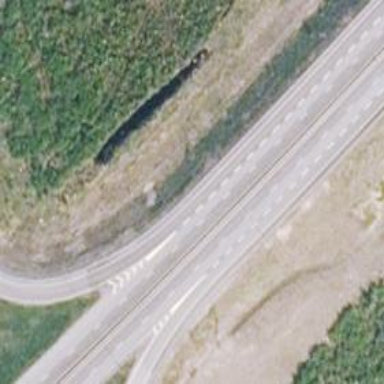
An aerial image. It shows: Motorway junction.